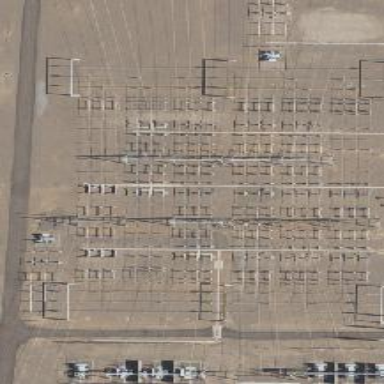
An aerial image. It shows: Switch for power supply.